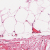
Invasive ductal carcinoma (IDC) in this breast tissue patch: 0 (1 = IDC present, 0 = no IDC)